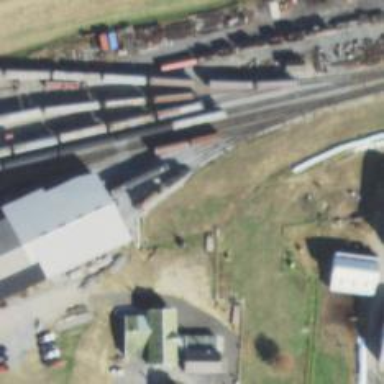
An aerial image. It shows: Preserved rail yard with railway tracks.